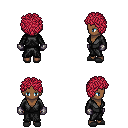
a pixel art fantasy rpg character, female body template, human, dark skin, gray robe, teal pants, ruby red curly afro hairstyle, metal gloves, gray slippers, four views (front, back, left, right), 2x2 character sprite sheet, small pixel art, hard edges, no anti-aliasing